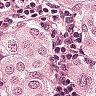
Metastatic tissue present: yes